Field crop: maize
Growth stage: 2
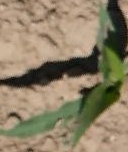
Species: maize